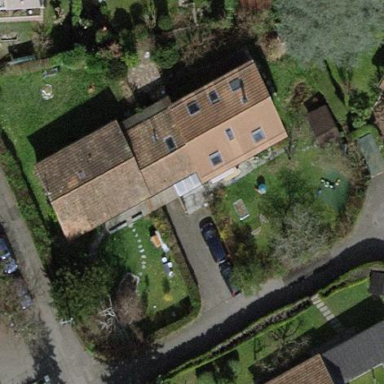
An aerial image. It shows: Garden enclosed by fence.